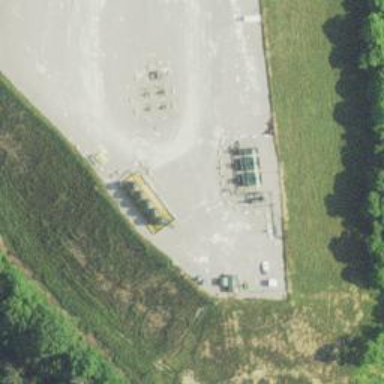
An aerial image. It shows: Storage tank that is man-made.